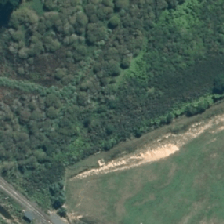
Land cover: deciduous_hardwood